Question: It is really simple question. How can i delete StatusPanel[Jpanel] or MenuBar on Netbeans?

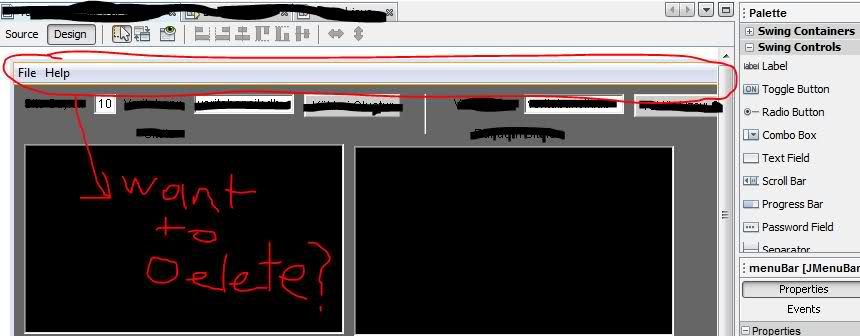
Answer: To delete any element of your GUI (created in the NetBeans <URL> do the following:
1. Select the element you want to delete in the Design view of the Swing GUI Builder;
2. press Delete button on your keyboard.
P.S. Checked in NetBeans 6.8.